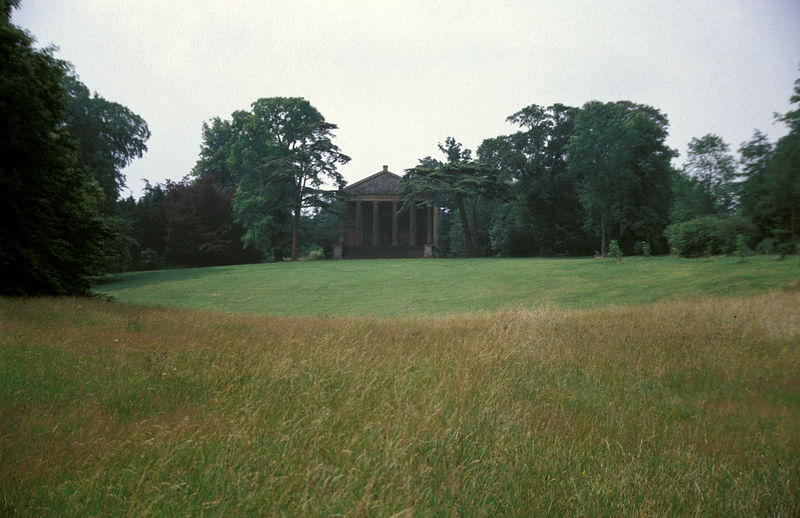
Titel: Blick durch das Grecian Valley nach Westen zum Temple of Concord and Victory
Künstler: Lancelot "Capability" Brown
Standort: Stowe, Buckinghamshire
Institution: Stowe Landscape Gardens
Schlagwörter: baum, blau, himmel, weiß, wolken, bäume, gelb, grün, landschaft, säule, säulen, anlage, blick, dach, gebäude, gras, haus, park, rasen, schloss, wiese, architektur, sockel, feld, felder, gräser, natur, stamm, strauch, weide, wiesen, klassizismus, england, wald, schornstein, garten, skulptur, deutschland, relief, ansicht, giebel, farbe, halle, waldrand, foto, fotografie, photographie, eingang, ruine, antike, rechteck, architrav, photo, dreiecksgiebel, portal, gruft, portikus, antik, griechisch, gärtner, kanneluren, porticus, tempel, pavillon, temple, sechs, nymphenburg, reliefs, mai, römisch, klenze, bauwerk, tympanon, gartenarchitektur, gartenkunst, englicher garten, steinsichtig, stowe, landschaftspark, oark, ahas, gr ser, bellevedere, podest treppe, weide3, te3mpel